Field crop: maize
Growth stage: 2
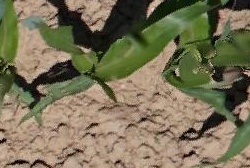
Species: maize